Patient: sex F, age 54
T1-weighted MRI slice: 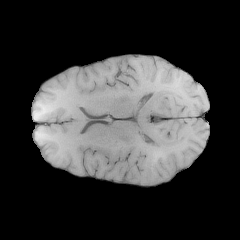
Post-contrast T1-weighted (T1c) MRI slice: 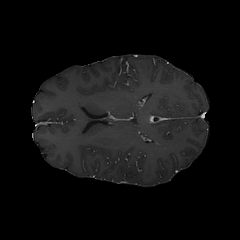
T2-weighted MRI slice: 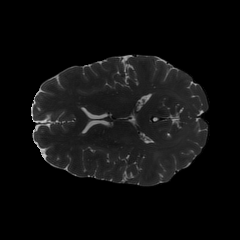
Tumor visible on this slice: yes
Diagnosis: Astrocytoma, IDH-wildtype
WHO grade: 3